Question: I'm having a strange problem with Mongoose not honoring the schema I've defined. I am passing data that properly conforms to the specified schema, however I'm either encountering cast errors, or the data (when I exclude the information that fails to cast) is ending up in mongo as the wrong datatypes.
The schema is as follows:
'''
var mongoose = require('mongoose');
var Schema = mongoose.Schema;
var AccountSchema = new Schema({
userId: { type: Number, unique: true, dropDups: true },
referralCode: String,
dateStarted: { type: Date, default: Date.now },
accountType: Number,
accountCategories: [String],
beneficiaries: [{
id: Number,
relationshipType: Number,
percentage: Number,
firstName: String,
lastName: String,
middleInitial: String,
mailingAddress: {
address1: String,
address2: String,
address3: String,
city: String,
state: String,
country: String,
postalCode: String
},
ssn: String,
birthDate: Date,
isPrimary: Boolean
}],
accountOwner: {
firstName: String,
lastName: String,
middleInitial: String,
birthDate: Date,
ssn: String,
phoneNumber: String,
mailingAddress: {
address1: String,
address2: String,
address3: String,
city: String,
state: String,
country: String,
postalCode: String
},
physicalAddress: {
address1: String,
address2: String,
address3: String,
city: String,
state: String,
country: String,
postalCode: String
}
},
fundsTransfer: {
bankName: String,
type: Number,
transferType: Number,
routingNumber: String,
accountNumber: String,
currentYearAmount: Number,
previousYearAmount: Number
},
accountTransfer: {
accountType: Number,
custodianName: String,
accountNumber: String,
phoneNumber: String,
faxNumber: String,
cashAmount: Number,
cashPortionOptions: Number,
expediteOption: Boolean,
otherAccountType: String,
planType: Number
},
wizardFlags: {
doCashContrib: Boolean,
doCashTransfer: Boolean,
doCashContribAndTransfer: Boolean,
doAssetTransfer: Boolean
}
});
var Account = mongoose.model("Account", AccountSchema);
module.exports = Account;
'''
The data being passed in is as follows:
'''
this.mockAccountState = {
userId: 9,
referralCode: "",
dateStarted: Date.now(),
accountOwner: {
firstName: "Test",
lastName: "User",
middleInitial: "X",
birthDate: null,
ssn: "123-45-6789",
phoneNumber: "<PHONE>",
mailingAddress: {
address1: "123 A Street",
address2: "",
address3: "",
city: "A City",
state: "CO",
country: "US",
postalCode: "12345"
},
physicalAddress: null
},
accountType: 0,
accountCategories: [],
fundsTransfer: {
bankName: "",
type: 0,
transferType: 1,
routingNumber: "123456789",
accountNumber: "<PHONE>",
currentYearAmount: 6000,
previousYearAmount: 0
},
assetTransfer: {},
hasBeneficiaries: false,
beneficiaries: [],
wizardFlags: {
doCashContrib: true,
doCashTransfer: false,
doCashContribAndTransfer: false,
doAssetTransfer: false
}
};
'''
If I pass in a non-empty string value for bankName, I get the following error:
> Error updating account: CastError: Cast to number failed for value
"Bank of Test" at path "fundsTransfer"
If I exclude bankName, then the data that actually ends up in the database is as follows:

If I select this data using the mongo shell, I get:
'''
{
"_id" : ObjectId("536ae87342d6347028b42e1e"),
"userId" : 1,
"referralCode" : "",
"accountType" : 1,
"wizardFlags" : {
"doAssetTransfer" : false,
"doCashContribAndTransfer" : false,
"doCashTransfer" : false,
"doCashContrib" : true
},
"accountOwner" : {
"mailingAddress" : {
"postalCode" : "12345",
"country" : "US",
"state" : "CO",
"city" : "A City",
"address3" : "",
"address2" : "",
"address1" : "123 A Street"
},
"physicalAddress" : { },
"phoneNumber" : "<PHONE>",
"ssn" : "123-45-6789",
"birthDate" : null,
"middleInitial" : "X",
"lastName" : "User",
"firstName" : "Test"
},
"beneficiaries" : [ ],
"accountCategories" : [ "3" ],
"dateStarted" : ISODate("2014-05-08T02:14:05.379Z"),
"__v" : 0,
"accountTransfer" : { },
"fundsTransfer" : {
"bankName" : null,
"type" : 0,
"transferType" : 1,
"routingNumber" : 123456789,
"accountNumber" : <PHONE>,
"currentYearAmount" : 6000,
"previousYearAmount" : 0
}
}
'''
However the data that Mongoose actually returns is:
'''
{
"dateStarted":"2014-05-08T02:14:05.379Z",
"accountCategories":["3"],
"beneficiaries":[],
"accountOwner":{
"mailingAddress":{
"address1":"123 A Street",
"address2":"",
"address3":"",
"city":"A City",
"state":"CO",
"country":"US",
"postalCode":"12345"
},
"physicalAddress":{},
"firstName":"Test",
"lastName":"User",
"middleInitial":"X",
"birthDate":null,
"ssn":"123-45-6789",
"phoneNumber":"<PHONE>"
},
"accountTransfer":{},
"wizardFlags":{
"doCashContrib":true,
"doCashTransfer":false,
"doCashContribAndTransfer":false,
"doAssetTransfer":false
},
"__v":0,
"accountType":1,
"referralCode":"",
"userId":1,
"_id":"536ae87342d6347028b42e1e"
}
'''
The fundsTransfer child object isn't even present, even though it is definitely in mongodb.
I'm quite confused. I don't understand why the rest of the schema works, but the fundsTransfer object simply refuses to work. The data and the schema match, something somewhere, I am quit
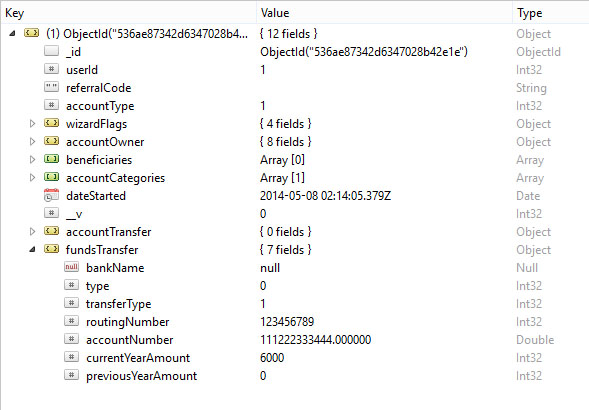
Answer: In 'AccountSchema', you need to change the 'type' field definition from:
'''
type: Number,
'''
to
'''
type: {type: Number},
'''
Otherwise, Mongoose thinks you're defining the type of the parent 'fundsTransfer' object as a 'Number' instead of defining a field named 'type' within it.